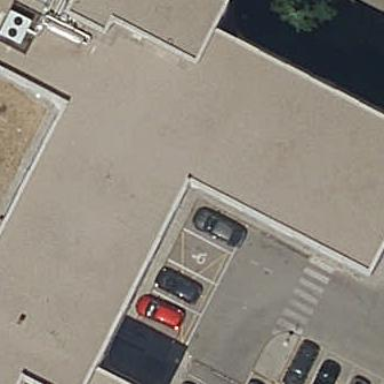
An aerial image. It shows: Hospital building.